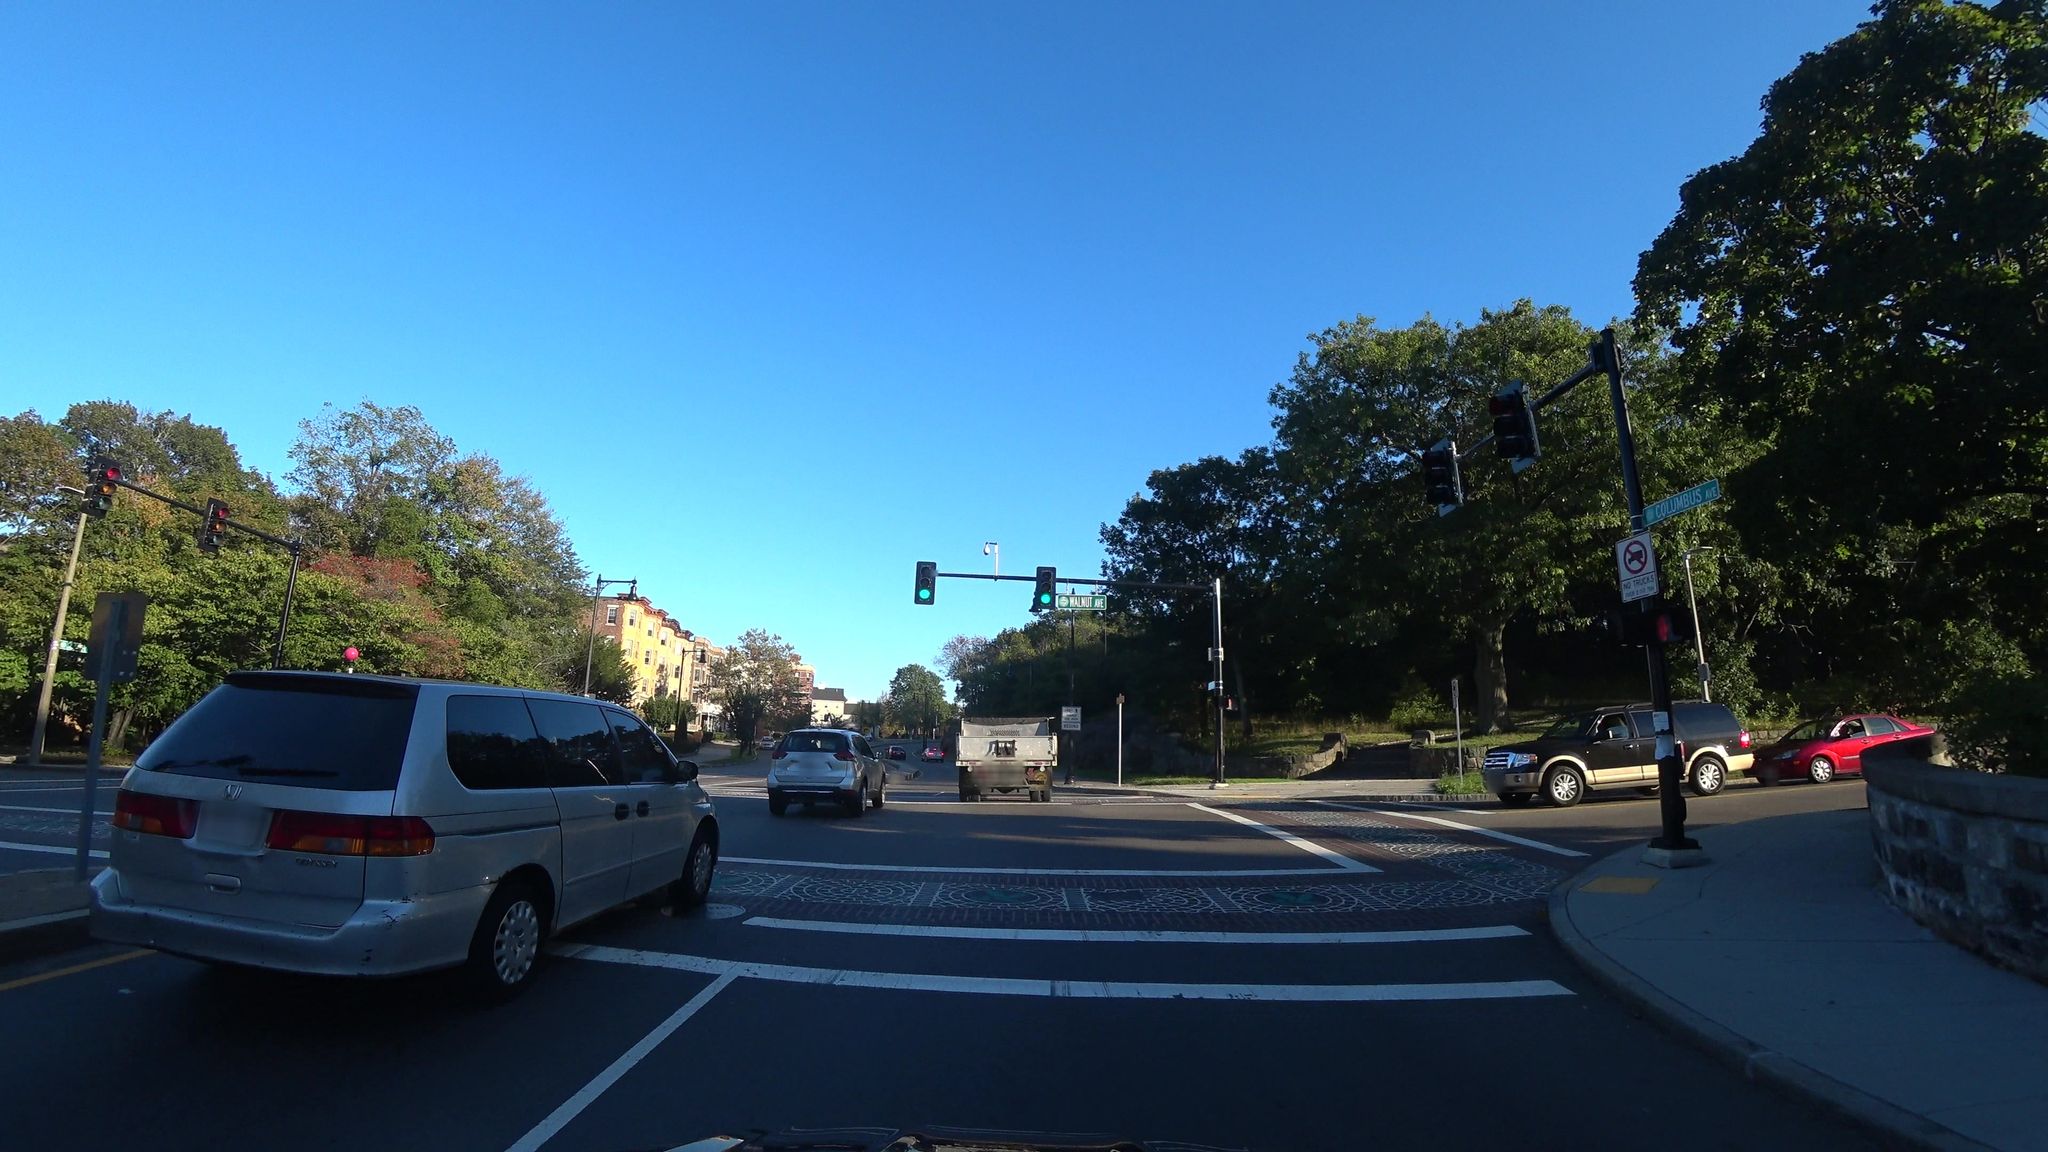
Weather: clear
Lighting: day
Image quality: good
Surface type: driving surface
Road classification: busway
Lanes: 2
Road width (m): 25.9
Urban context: urban centre
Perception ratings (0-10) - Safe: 1.68, Lively: 8.84, Beautiful: 8.52, Boring: 3.56, Depressing: 1.47, Wealthy: 6